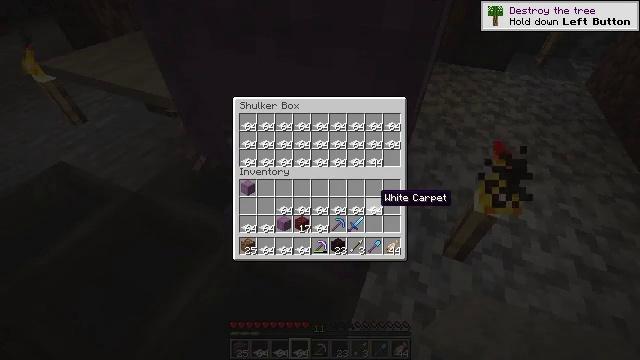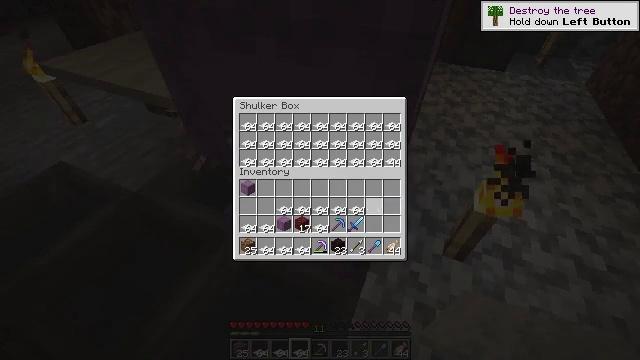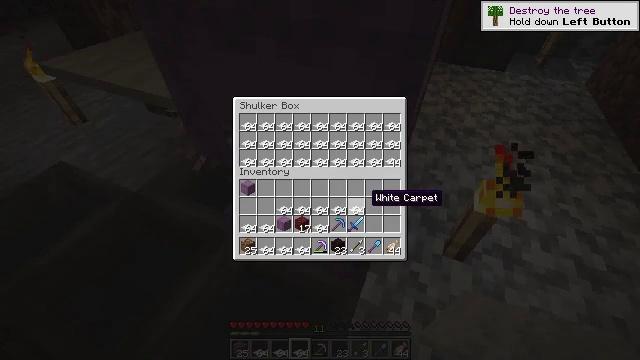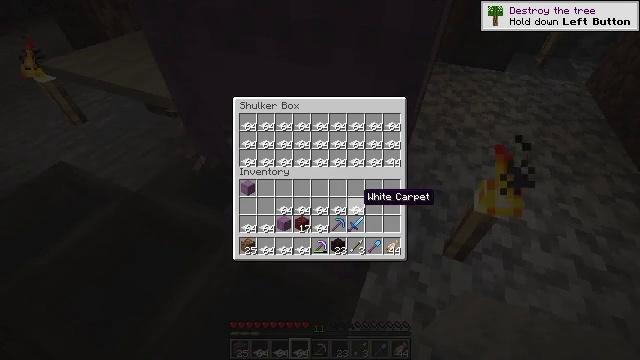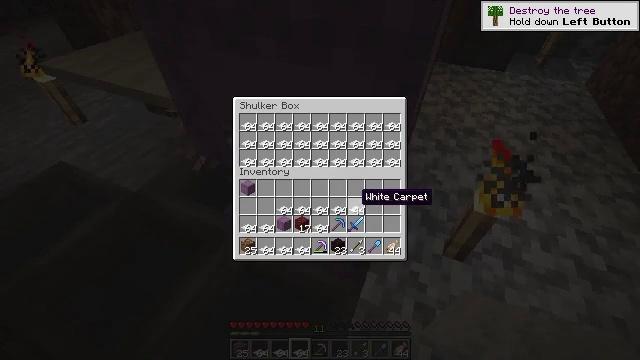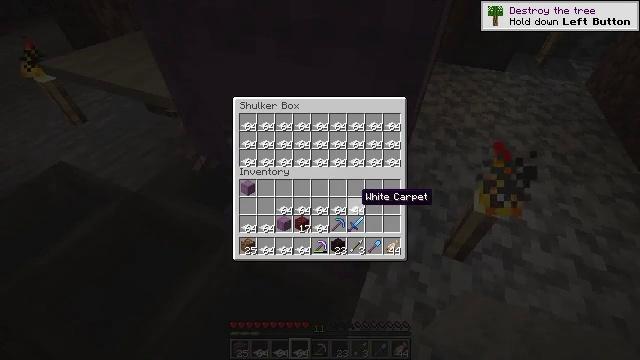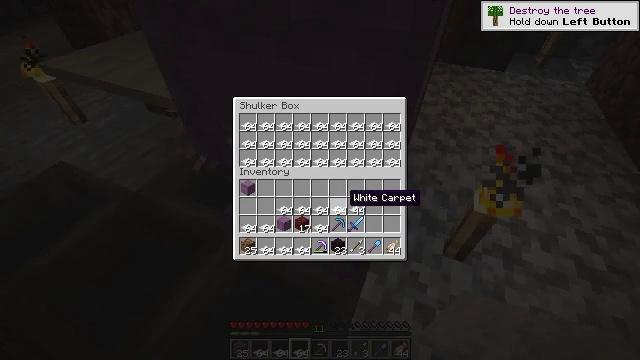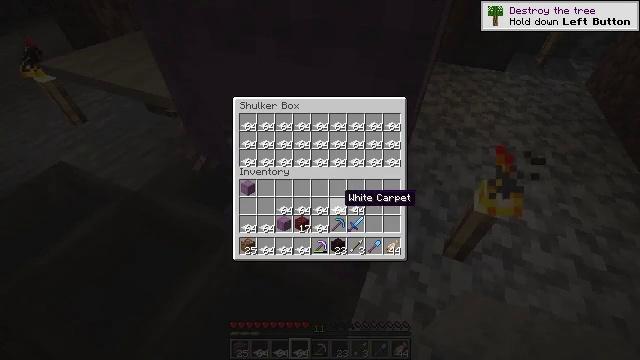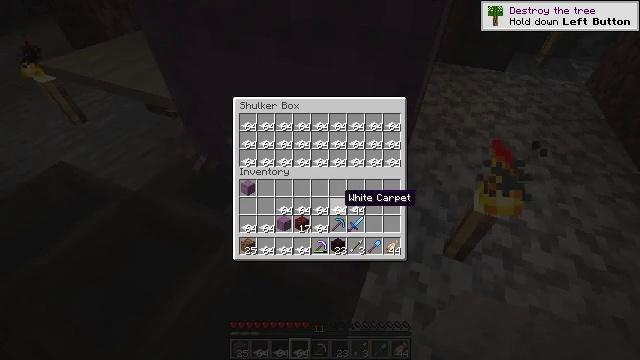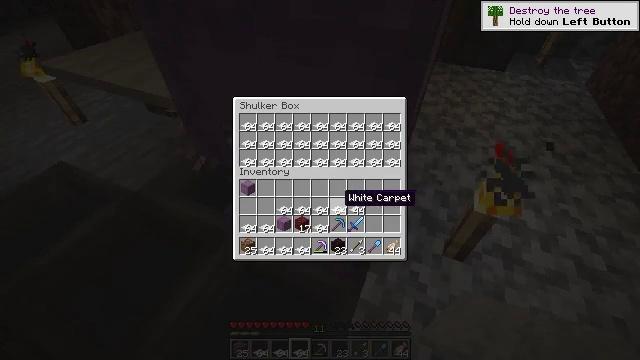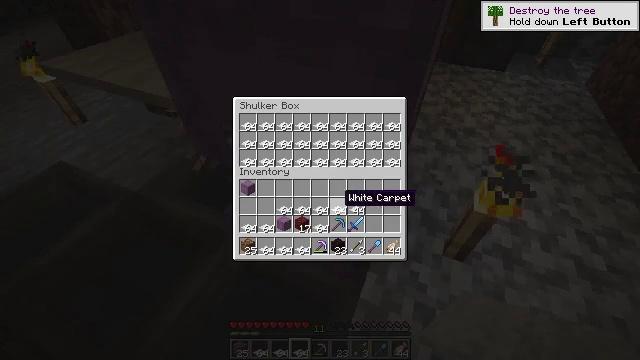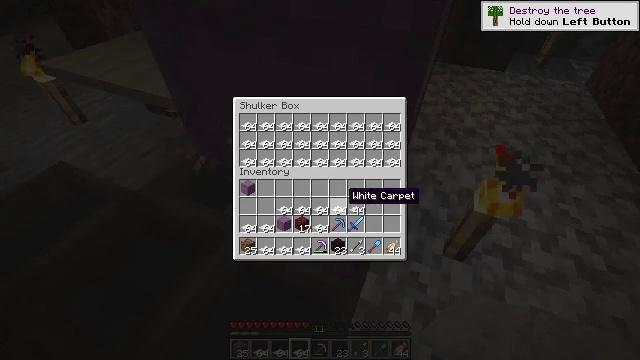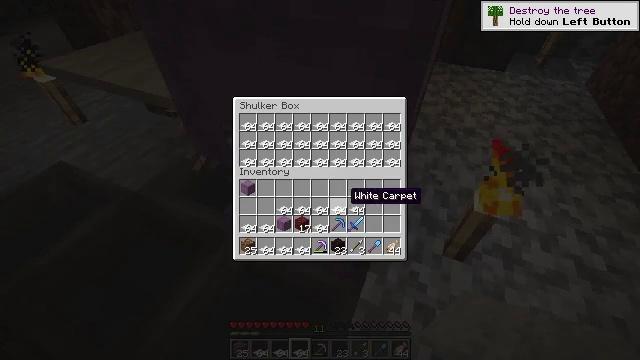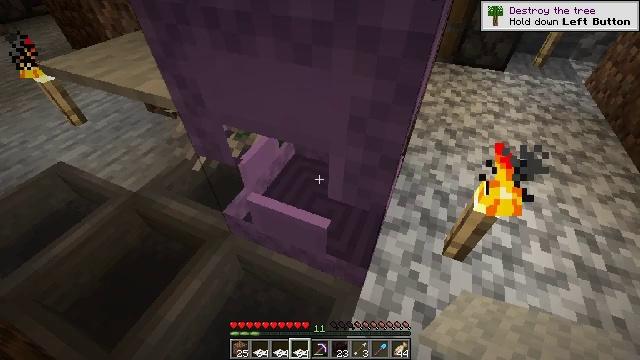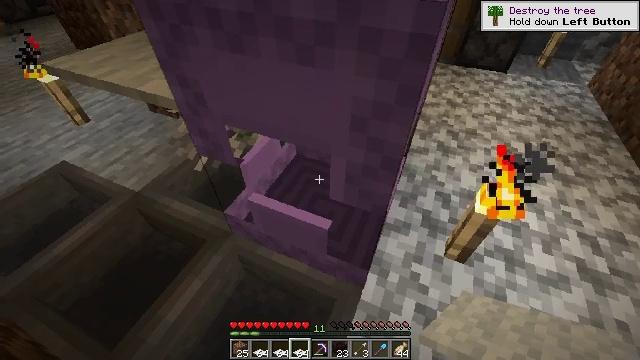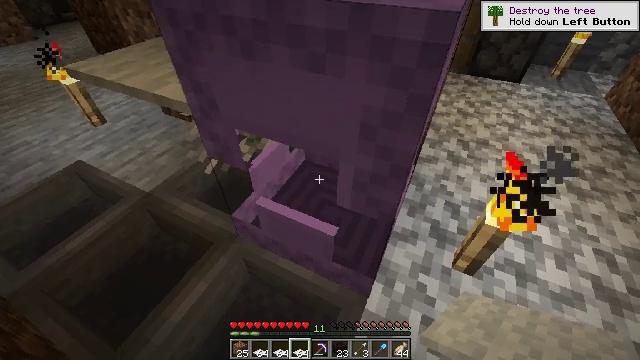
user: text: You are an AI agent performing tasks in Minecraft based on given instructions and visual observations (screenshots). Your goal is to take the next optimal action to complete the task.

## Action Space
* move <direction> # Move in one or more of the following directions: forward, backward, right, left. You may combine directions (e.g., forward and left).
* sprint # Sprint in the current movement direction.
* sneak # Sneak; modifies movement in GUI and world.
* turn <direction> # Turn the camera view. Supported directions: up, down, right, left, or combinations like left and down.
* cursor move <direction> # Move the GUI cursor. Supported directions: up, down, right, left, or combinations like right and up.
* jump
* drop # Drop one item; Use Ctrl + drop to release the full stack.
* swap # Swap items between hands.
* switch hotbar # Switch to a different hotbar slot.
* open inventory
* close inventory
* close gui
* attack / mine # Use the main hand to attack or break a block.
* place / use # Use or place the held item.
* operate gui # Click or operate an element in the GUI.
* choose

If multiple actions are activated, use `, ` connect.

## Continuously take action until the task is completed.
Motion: motion action
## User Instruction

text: Break the shulker box to collect it.
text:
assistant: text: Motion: sneak, choose
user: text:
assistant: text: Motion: sneak, cursor move left, choose
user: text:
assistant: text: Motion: sneak, cursor move left
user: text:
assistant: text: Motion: sneak, choose
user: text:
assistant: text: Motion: sneak, choose
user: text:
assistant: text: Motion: sneak, cursor move left, choose
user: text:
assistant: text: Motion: sneak
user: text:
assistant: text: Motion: sneak, choose
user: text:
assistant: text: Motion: sneak, choose
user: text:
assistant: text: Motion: sneak
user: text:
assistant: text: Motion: sneak
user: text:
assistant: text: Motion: sneak
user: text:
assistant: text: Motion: sneak
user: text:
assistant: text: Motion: close gui
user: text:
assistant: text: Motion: turn left and up
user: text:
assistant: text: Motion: no_op
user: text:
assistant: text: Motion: no_op
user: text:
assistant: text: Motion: no_op
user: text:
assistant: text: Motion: no_op
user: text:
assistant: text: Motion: no_op
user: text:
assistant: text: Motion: no_op
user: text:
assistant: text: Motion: no_op
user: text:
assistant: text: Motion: no_op
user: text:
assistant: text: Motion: no_op
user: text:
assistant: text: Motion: no_op
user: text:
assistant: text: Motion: turn right
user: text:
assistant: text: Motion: turn left and down
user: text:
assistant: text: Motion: turn left and up
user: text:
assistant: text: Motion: no_op
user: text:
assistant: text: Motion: no_op